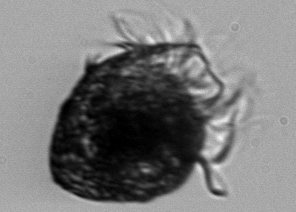
Label: Strombidium_capitatum